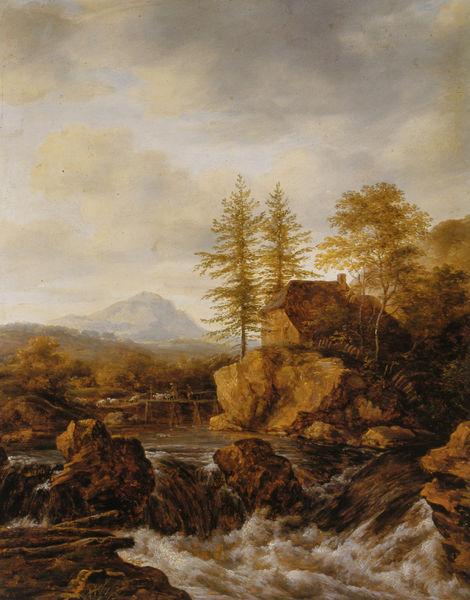
Titel: Haus am Gebirgsbach (Kopie nach Jacob van Ruisdael)
Künstler: Johann Georg von Dillis
Institution: (Privatbesitz)
Schlagwörter: baum, berg, blau, felsen, gemälde, himmel, wasser, weiß, wolken, bäume, fluss, gelb, grün, landschaft, ocker, see, ufer, braun, fenster, grau, hintergrund, holz, orange, schwarz, dach, gebäude, gras, haus, rot, zaun, beige, malerei, steine, bach, horizont, natur, brücke, büsche, gewässer, hütte, gold, wasserfall, schornstein, erdig, gischt, wellen, berge, fels, gebirge, luftperspektive, kahl, landschaftsmalerei, herbst, amerika, friedrich, schaum, stromschnelle, stromschnellen, strömung, tannen, holzsteg, staffage, steg, klippe, tanne, spritzen, walmdach, strudel, lanschaft, landscahft, nadelbäume, schafe, hirte, erdtöne, kasper, schäumen, walt, flu, romatik, unberührt, donau, nationalpark, lärchen, juj, felzen